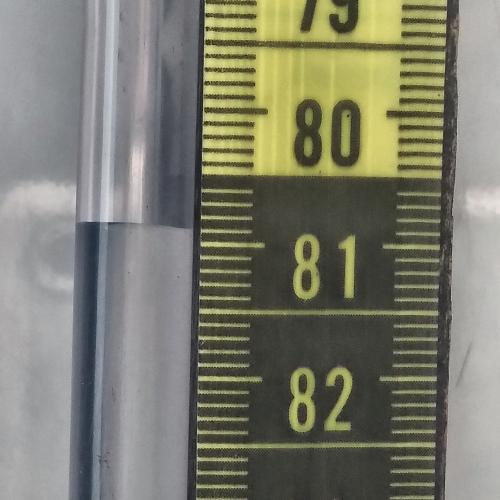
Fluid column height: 80.9 cm